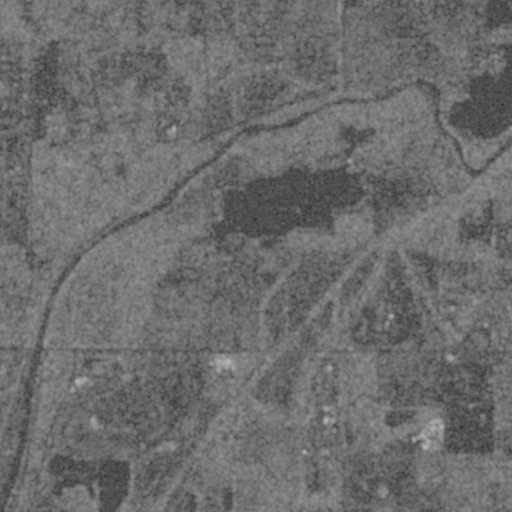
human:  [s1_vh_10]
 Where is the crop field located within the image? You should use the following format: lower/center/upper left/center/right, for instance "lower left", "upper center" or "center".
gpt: The crop field is located in the lower left of the image.
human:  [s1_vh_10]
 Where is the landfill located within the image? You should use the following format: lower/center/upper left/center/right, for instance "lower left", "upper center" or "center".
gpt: The landfill is located in the lower left of the image.
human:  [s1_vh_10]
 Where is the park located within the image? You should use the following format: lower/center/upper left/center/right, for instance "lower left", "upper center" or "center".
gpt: The park is located in the lower right of the image.
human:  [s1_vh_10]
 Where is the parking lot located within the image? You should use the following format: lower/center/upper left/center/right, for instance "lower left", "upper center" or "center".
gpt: The parking lot is located in the lower center of the image.
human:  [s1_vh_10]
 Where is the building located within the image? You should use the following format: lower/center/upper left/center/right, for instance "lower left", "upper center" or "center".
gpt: The building is located in the lower center of the image.
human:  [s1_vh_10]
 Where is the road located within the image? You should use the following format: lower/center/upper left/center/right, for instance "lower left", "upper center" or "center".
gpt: There is no road in the image.

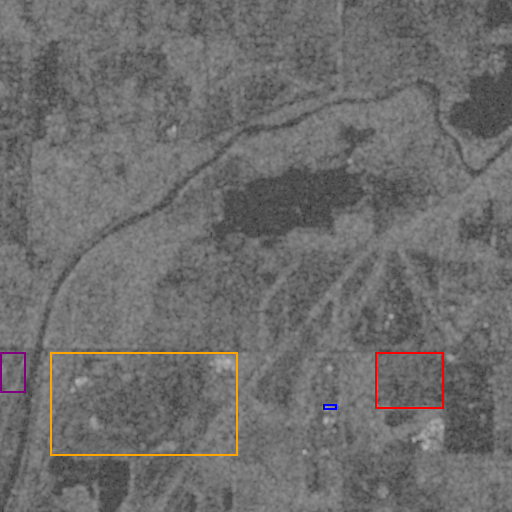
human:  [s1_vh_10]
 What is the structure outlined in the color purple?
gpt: The structure outlined in purple is a crop field.
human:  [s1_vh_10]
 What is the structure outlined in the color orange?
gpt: The structure outlined in orange is a landfill.
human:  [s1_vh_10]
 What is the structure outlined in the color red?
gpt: The structure outlined in red is a park.
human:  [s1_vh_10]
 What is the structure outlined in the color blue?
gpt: The structure outlined in blue is a building.
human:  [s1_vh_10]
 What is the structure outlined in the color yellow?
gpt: There is no yellow outline.